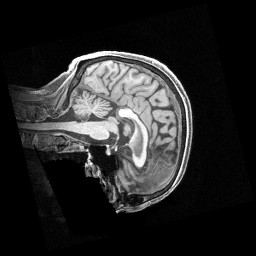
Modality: T1w
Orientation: sagittal
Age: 70
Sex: female
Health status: healthy
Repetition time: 2.4 s
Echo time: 0.00222 s